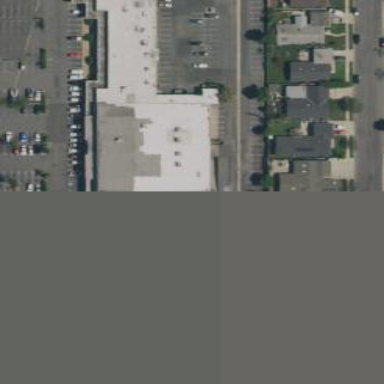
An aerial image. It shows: Commercial building.